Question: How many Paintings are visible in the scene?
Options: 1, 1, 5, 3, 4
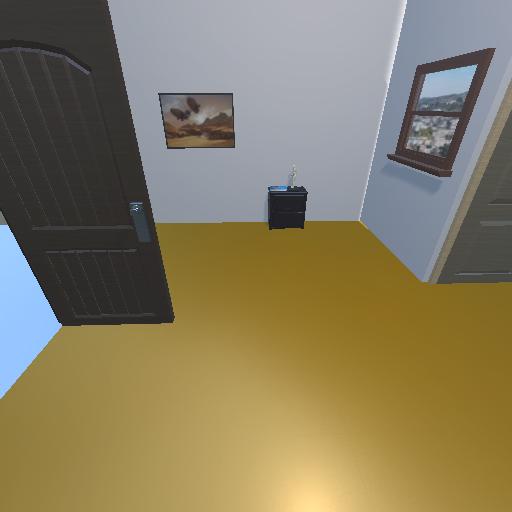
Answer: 1